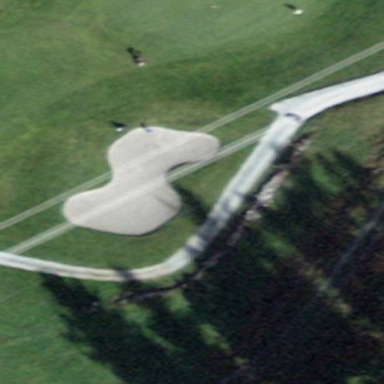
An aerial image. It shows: Sand bunker on golf course.